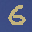
Label: 6